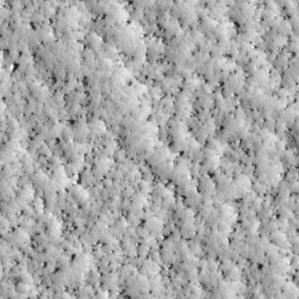
Label: non_frost